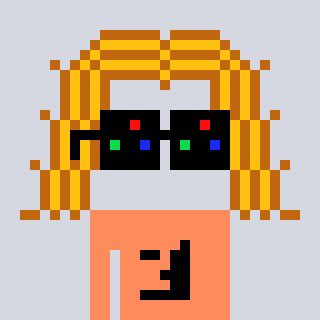
a pixel art character with square black sunglasses, a hair-shaped head and a peachy-colored body on a cool background